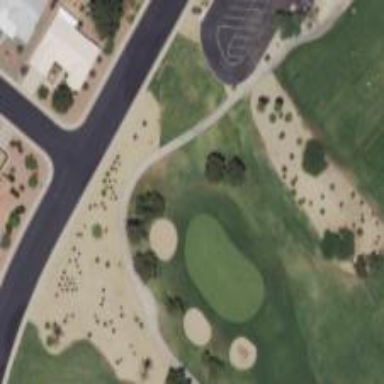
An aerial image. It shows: Rough grass area on golf course.